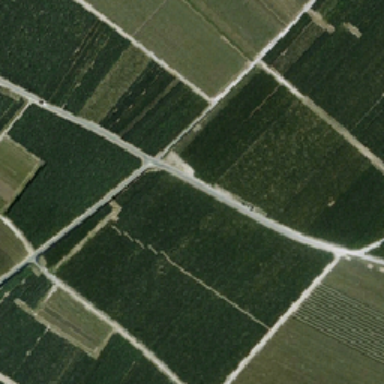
There are several roads near the green field .